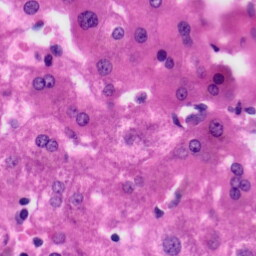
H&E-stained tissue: Liver